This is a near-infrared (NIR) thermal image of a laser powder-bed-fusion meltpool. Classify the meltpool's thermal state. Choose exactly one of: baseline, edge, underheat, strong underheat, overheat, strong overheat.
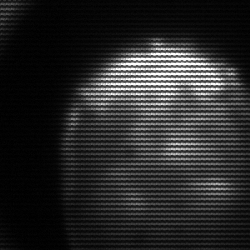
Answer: edge